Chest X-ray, AP view. Patient: 32 years old, sex F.
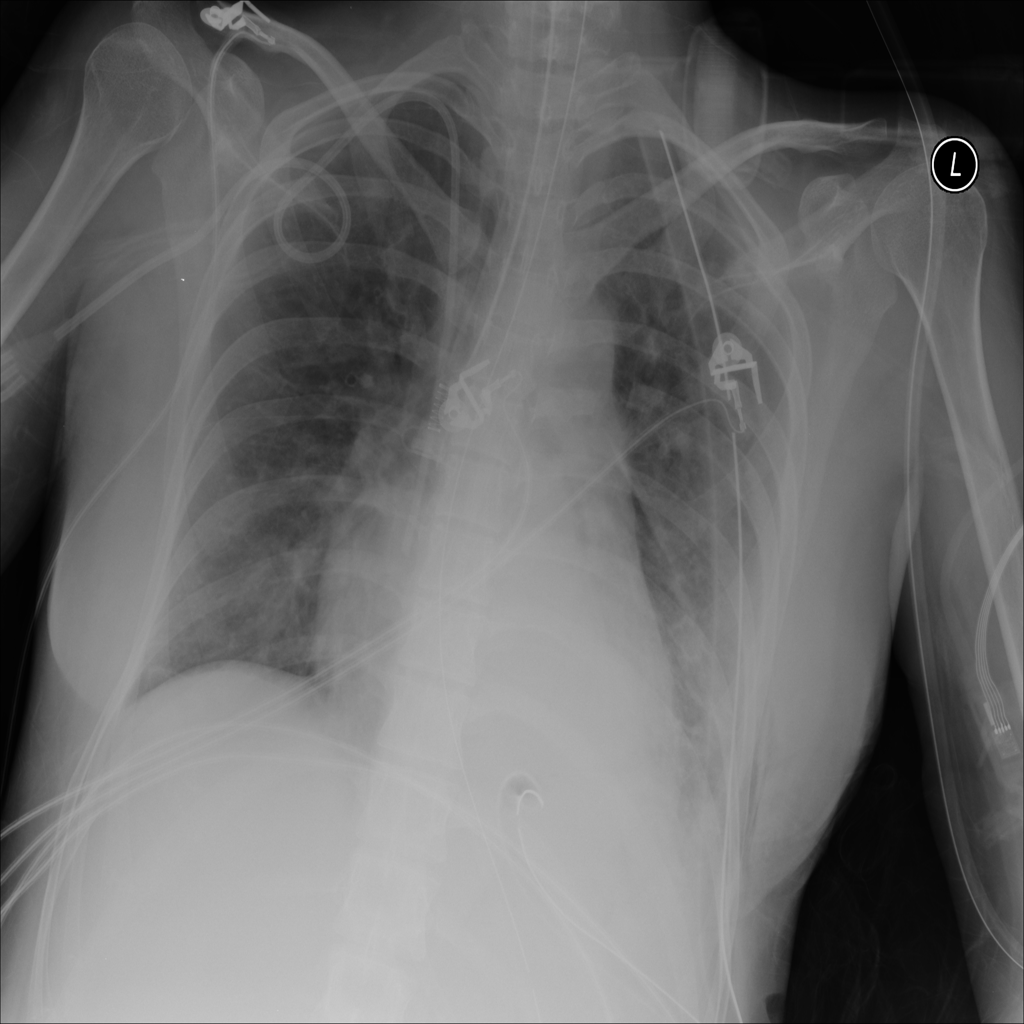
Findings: Emphysema